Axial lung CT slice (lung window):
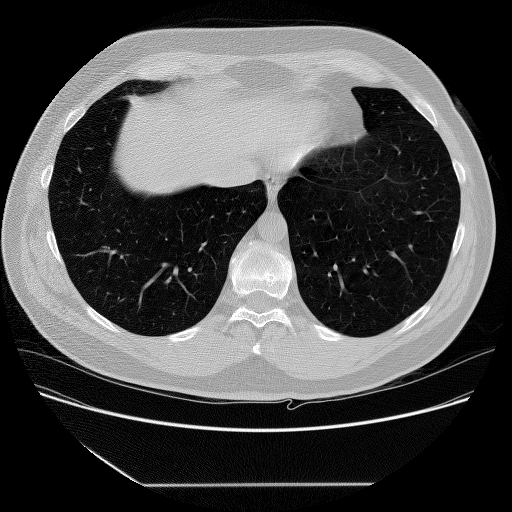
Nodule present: no